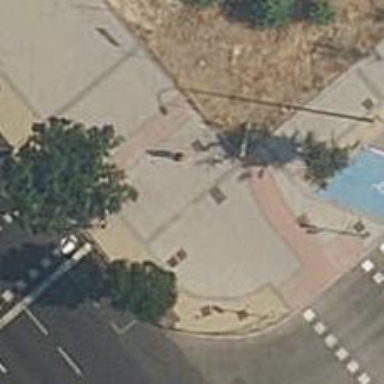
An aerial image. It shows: Asphalt sidewalk.